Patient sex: M
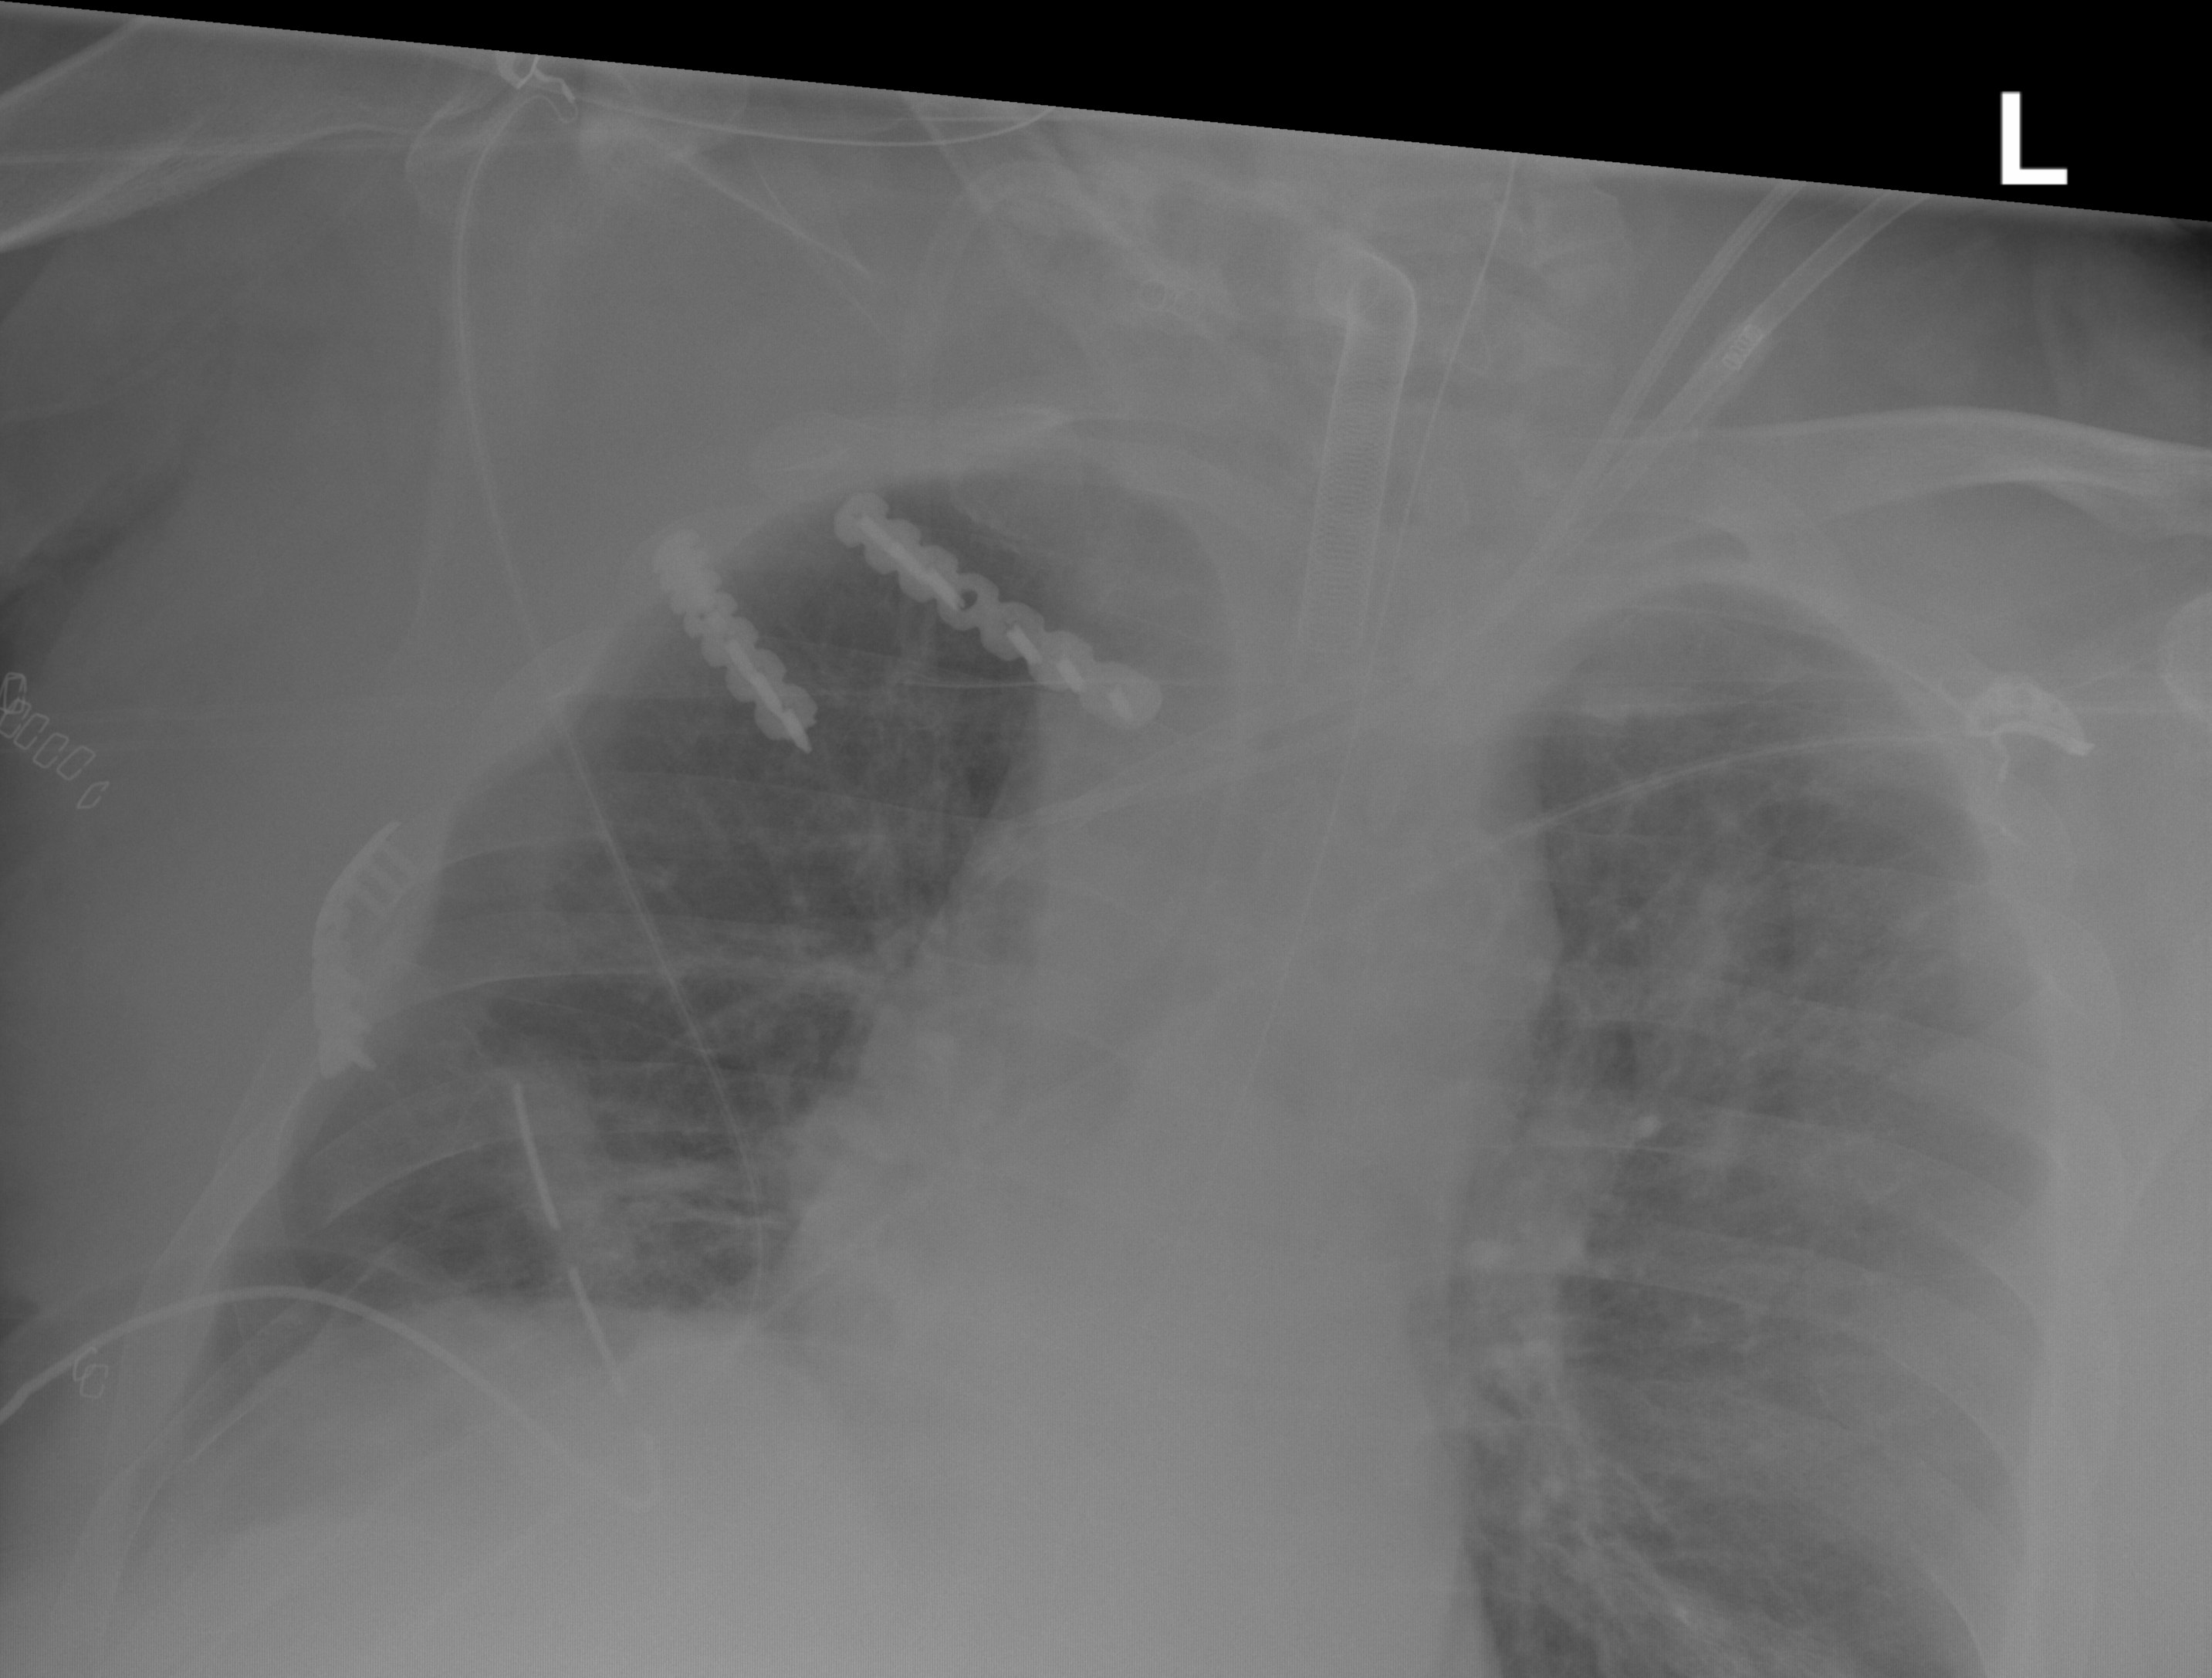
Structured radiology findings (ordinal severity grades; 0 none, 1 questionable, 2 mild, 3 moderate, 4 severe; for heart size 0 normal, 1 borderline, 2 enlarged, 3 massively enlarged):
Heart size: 2
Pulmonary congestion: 2
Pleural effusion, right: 0
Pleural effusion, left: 0
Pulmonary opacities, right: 0
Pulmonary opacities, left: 0
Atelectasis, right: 2
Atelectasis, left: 0